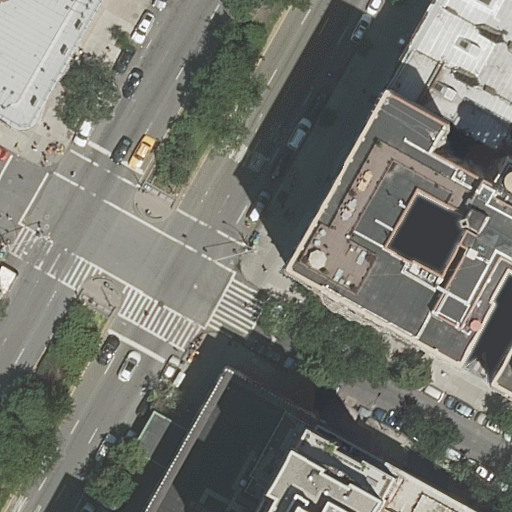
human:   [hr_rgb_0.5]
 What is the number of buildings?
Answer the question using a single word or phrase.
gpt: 6

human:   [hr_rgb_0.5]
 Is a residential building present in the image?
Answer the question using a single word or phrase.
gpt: yes

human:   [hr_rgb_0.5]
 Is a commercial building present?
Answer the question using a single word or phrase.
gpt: no

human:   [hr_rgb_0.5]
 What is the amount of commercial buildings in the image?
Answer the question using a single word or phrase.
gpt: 0

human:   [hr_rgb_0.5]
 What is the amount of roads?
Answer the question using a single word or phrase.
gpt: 4

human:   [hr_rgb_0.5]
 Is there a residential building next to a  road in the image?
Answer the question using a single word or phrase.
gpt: yes

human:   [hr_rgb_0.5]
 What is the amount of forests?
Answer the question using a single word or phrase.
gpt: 0

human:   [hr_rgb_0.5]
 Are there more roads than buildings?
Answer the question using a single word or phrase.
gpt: no

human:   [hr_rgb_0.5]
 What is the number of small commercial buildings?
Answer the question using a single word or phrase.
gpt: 0

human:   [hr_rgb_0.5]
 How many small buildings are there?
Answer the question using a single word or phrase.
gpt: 2

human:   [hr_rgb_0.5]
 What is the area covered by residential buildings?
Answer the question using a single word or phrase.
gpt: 2601m2

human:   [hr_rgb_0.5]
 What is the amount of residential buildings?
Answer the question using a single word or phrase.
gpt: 6

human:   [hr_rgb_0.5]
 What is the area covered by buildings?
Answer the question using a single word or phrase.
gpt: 2601m2

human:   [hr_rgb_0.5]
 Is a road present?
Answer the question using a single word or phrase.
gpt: yes

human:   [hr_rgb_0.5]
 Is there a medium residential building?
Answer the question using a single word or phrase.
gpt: yes

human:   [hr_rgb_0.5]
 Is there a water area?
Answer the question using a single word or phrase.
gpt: no

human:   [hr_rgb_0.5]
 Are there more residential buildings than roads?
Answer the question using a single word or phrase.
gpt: yes

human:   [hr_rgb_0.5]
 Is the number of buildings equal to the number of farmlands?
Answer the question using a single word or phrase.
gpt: no

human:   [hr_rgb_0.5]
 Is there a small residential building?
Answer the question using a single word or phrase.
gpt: yes

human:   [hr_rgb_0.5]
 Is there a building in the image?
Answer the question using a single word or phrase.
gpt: yes

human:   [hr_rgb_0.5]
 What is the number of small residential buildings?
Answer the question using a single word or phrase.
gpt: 2

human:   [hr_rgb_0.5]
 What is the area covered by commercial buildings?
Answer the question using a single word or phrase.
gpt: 0m2

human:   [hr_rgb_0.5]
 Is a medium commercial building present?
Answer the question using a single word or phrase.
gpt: no

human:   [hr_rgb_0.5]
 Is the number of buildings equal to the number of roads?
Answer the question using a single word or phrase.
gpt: no

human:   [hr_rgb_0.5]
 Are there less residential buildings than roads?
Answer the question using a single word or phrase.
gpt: no

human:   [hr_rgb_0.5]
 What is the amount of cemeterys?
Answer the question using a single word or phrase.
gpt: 0

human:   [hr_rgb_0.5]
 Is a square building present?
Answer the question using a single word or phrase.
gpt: no

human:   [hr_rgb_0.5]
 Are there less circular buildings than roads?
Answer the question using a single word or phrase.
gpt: yes

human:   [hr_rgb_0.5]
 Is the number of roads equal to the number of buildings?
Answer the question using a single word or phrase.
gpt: no

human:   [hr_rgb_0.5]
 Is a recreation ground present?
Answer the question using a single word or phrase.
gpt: no

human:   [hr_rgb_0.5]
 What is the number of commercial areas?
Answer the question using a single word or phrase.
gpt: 0

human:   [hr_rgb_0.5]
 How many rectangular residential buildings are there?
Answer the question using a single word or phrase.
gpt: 3

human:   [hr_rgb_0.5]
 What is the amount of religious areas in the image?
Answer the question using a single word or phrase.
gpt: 0

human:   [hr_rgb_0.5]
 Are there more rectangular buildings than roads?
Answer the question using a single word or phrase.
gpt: no

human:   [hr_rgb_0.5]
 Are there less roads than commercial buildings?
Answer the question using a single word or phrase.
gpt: no

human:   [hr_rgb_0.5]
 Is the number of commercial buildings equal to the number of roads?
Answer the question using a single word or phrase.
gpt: no

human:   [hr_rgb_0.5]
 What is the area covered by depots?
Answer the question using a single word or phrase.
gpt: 0m2

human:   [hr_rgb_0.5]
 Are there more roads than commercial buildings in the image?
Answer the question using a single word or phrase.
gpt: yes

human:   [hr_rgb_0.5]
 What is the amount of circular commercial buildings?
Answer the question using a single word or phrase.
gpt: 0

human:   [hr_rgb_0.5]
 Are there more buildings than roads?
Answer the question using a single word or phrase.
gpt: yes

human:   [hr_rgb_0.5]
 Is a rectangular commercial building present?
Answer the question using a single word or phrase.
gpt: no

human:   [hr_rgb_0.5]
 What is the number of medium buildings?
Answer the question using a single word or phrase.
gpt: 1

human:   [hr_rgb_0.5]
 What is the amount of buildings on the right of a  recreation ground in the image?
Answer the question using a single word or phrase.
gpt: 0

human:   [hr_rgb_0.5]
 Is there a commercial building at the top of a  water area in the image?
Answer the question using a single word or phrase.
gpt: no

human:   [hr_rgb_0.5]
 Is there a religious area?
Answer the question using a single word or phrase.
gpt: no

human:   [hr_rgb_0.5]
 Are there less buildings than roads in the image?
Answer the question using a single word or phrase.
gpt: no

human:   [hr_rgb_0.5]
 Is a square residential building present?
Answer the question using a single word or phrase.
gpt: no

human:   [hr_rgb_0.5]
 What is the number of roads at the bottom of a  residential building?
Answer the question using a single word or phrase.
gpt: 4

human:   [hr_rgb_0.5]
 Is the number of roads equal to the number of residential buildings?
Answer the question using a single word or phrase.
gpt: no

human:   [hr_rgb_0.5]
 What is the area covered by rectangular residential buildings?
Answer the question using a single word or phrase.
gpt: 970m2

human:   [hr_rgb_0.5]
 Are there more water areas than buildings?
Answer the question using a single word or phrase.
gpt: no

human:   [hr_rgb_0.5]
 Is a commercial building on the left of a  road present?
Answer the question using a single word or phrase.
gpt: no

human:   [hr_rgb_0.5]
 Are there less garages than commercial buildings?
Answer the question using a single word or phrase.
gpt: no

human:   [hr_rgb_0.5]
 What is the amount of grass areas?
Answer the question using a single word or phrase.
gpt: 0

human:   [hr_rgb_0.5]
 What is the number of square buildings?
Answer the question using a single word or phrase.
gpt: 0

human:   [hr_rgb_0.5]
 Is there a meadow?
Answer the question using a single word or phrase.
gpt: no

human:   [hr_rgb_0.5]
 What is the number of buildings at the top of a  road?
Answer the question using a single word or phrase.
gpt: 4

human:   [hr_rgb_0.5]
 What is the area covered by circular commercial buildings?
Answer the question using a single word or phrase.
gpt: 0m2

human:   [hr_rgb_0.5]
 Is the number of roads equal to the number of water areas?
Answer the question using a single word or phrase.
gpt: no

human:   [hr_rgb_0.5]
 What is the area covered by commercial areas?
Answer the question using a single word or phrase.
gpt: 0m2

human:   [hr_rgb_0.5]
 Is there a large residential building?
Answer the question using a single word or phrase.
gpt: yes

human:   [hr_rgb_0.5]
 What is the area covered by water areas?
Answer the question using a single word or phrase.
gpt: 0m2

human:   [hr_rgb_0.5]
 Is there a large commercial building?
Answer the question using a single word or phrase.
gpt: no

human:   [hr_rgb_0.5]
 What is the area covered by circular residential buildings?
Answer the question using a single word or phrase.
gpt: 0m2